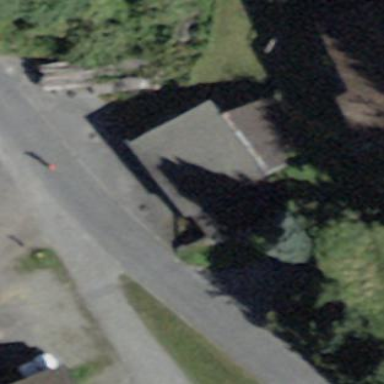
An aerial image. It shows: Flat-roofed building.